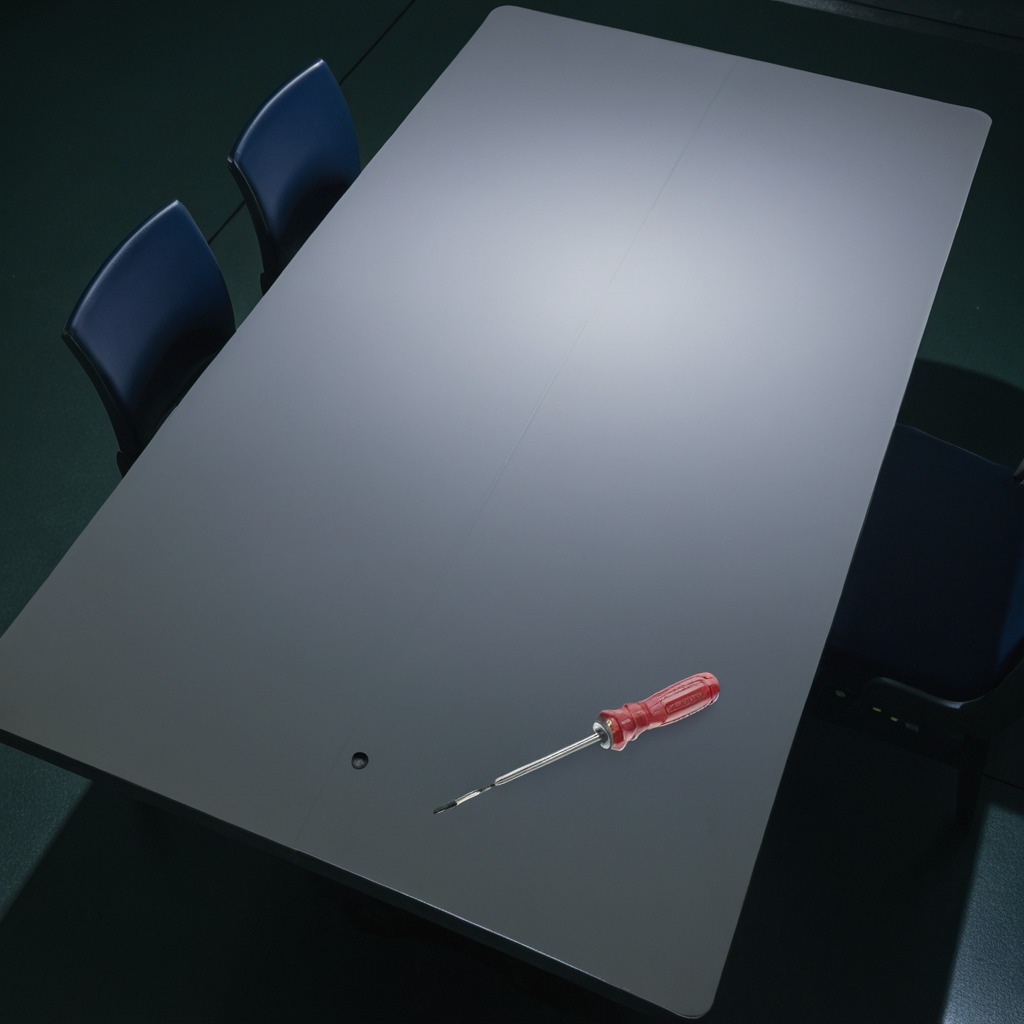
A screwdriver is lying on the table.